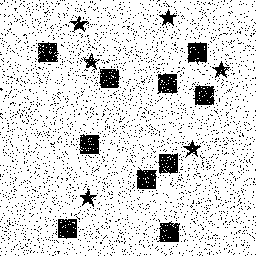
Squares: 10
Triangles: 0
Stars: 6
Total shapes: 16